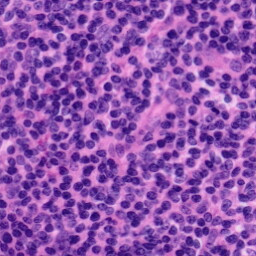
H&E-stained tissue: Tonsil